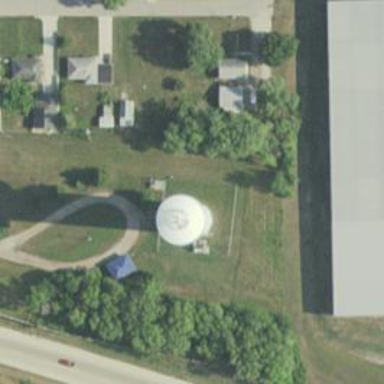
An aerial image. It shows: Water tower that is man-made.